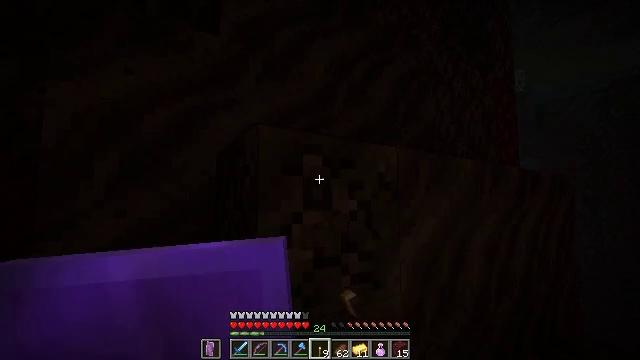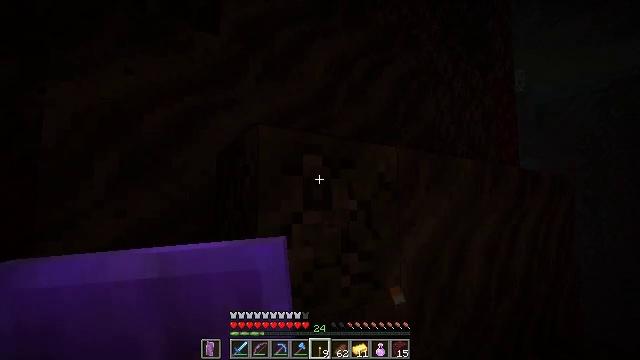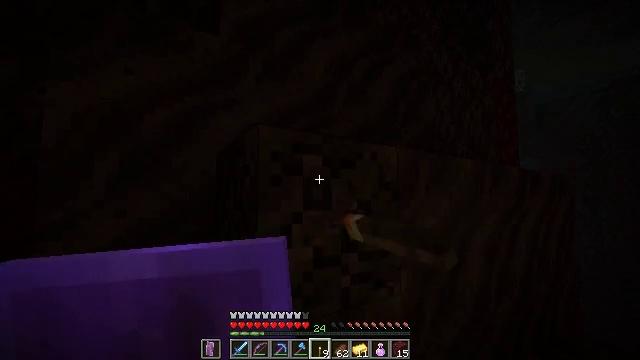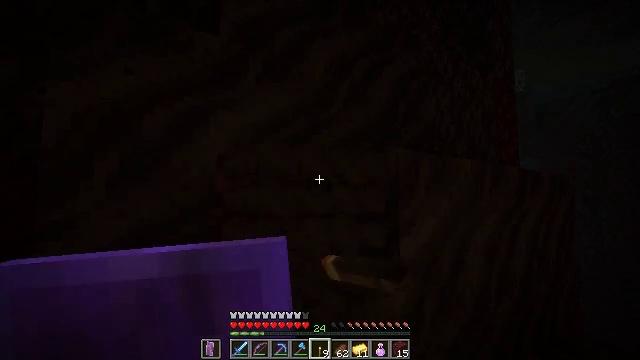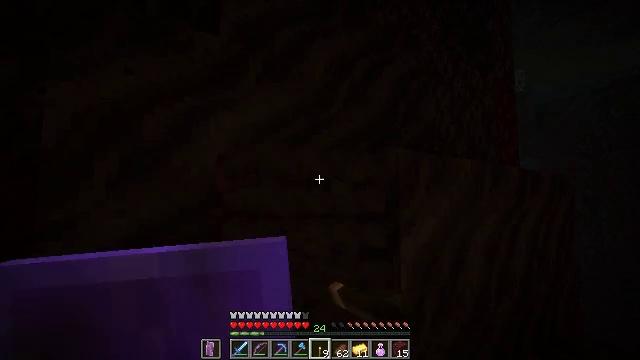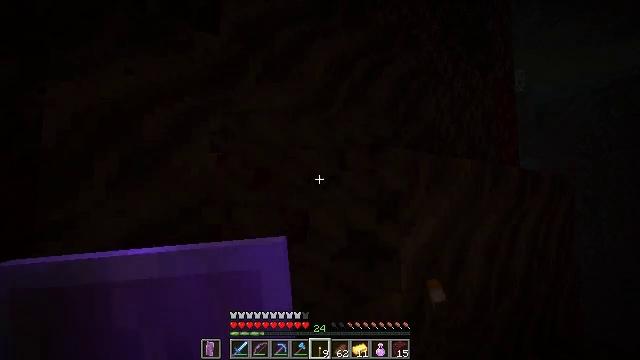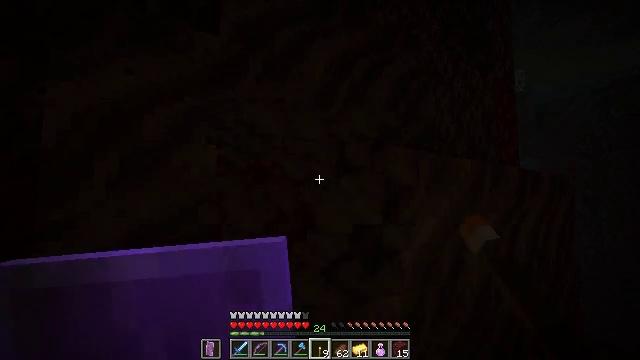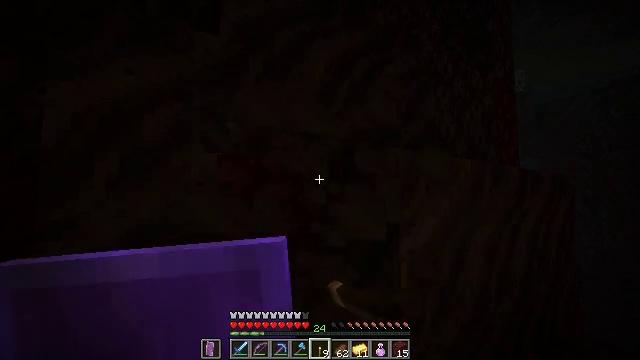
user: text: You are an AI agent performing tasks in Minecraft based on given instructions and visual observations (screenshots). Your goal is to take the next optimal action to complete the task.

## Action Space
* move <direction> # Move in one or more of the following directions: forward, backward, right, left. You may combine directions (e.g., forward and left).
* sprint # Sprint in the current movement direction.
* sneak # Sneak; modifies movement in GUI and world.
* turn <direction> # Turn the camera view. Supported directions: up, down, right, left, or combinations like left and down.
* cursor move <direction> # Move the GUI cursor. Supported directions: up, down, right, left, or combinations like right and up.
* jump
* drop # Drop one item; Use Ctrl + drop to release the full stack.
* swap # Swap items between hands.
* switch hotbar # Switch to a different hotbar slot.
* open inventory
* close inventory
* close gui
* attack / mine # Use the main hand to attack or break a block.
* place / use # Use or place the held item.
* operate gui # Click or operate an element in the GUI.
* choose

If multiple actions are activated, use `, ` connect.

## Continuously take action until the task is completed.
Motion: motion action
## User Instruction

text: Break soul soil to pick it up.
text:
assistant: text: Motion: attack / mine
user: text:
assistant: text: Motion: attack / mine
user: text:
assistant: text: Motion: attack / mine
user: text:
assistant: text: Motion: attack / mine
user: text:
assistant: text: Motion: attack / mine
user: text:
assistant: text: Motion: attack / mine
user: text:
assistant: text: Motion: attack / mine
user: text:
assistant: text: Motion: attack / mine